Question: Count the number of objects in the diagram.
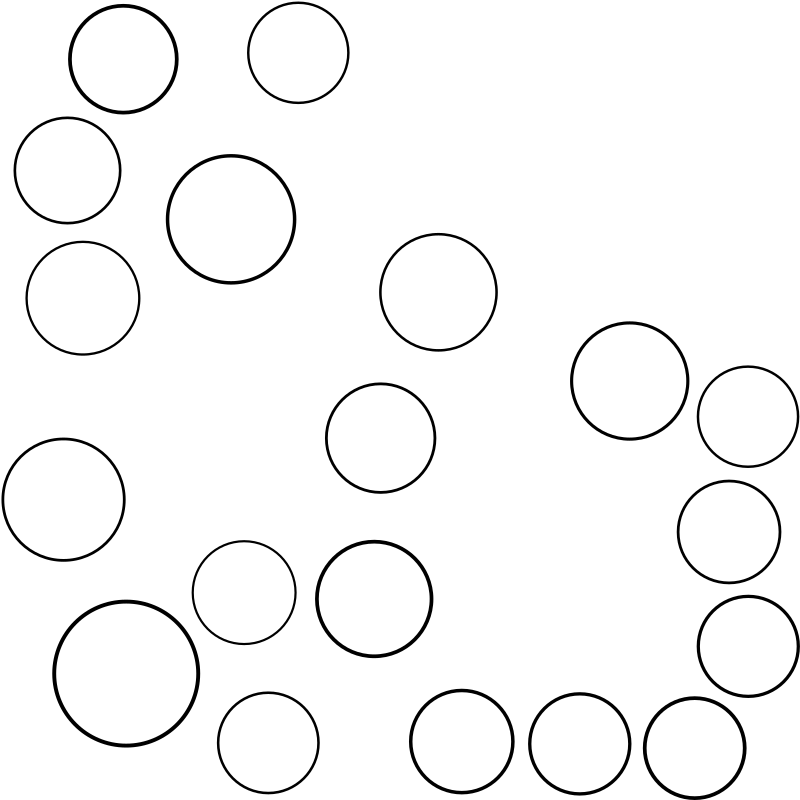
Answer: 19